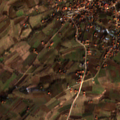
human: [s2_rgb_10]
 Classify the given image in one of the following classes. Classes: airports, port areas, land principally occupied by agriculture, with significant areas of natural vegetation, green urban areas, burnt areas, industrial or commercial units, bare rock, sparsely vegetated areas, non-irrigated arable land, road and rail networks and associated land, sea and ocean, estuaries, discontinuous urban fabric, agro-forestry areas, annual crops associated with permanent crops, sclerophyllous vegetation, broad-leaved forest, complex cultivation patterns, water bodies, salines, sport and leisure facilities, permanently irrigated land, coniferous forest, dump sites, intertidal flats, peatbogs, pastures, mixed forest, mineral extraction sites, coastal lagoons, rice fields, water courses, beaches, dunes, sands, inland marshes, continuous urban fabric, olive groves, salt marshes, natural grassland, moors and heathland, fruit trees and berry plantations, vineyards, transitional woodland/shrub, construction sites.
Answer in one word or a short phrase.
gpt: discontinuous urban fabric, complex cultivation patterns